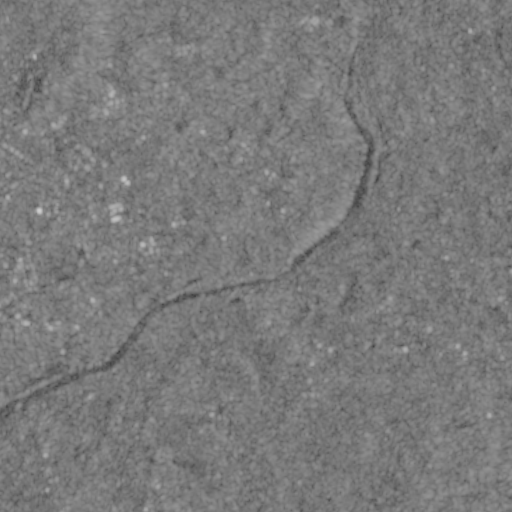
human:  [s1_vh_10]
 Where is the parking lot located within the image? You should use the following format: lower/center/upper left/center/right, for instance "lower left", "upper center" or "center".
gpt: The parking lot is located in the lower center of the image.
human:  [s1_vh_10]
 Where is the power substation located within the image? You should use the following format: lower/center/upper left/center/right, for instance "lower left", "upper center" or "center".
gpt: The power substation is located in the center left of the image.
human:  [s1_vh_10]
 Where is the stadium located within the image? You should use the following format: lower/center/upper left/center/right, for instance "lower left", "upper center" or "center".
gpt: The stadium is located in the center of the image.
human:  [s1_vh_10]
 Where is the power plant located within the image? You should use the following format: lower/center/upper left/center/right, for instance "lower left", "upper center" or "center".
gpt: There is no power plant in the image.

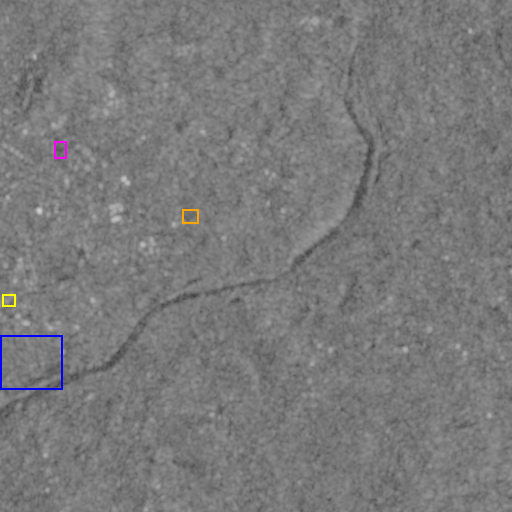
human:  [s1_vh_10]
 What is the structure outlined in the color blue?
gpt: The structure outlined in blue is a crop field.
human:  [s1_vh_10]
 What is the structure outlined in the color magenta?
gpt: The structure outlined in magenta is a park.
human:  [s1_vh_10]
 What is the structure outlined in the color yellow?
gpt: The structure outlined in yellow is a power substation.
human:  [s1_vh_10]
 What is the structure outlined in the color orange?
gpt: The structure outlined in orange is a stadium.
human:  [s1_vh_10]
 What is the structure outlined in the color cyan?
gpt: There is no cyan outline.